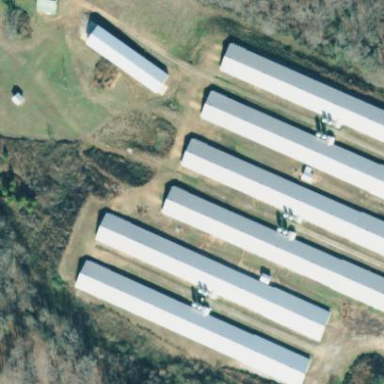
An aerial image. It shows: Poultry house.